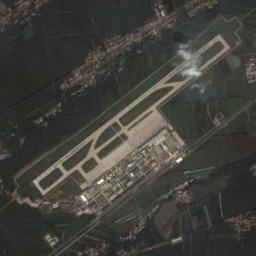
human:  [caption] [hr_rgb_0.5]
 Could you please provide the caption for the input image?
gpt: There is almost no vegetation near the airport .

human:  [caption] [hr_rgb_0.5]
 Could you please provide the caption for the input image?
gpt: An airport with a runway and many buildings is surrounded by a residential area and brown farmland .

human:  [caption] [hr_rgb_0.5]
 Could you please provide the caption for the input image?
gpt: There is an airport in the middle of the field .

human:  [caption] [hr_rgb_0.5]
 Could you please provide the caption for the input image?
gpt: An airport with two parallel runways and an open area on the farmland and some villages beside .

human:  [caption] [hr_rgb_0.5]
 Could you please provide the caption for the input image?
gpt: The airport is surrounded by grass .